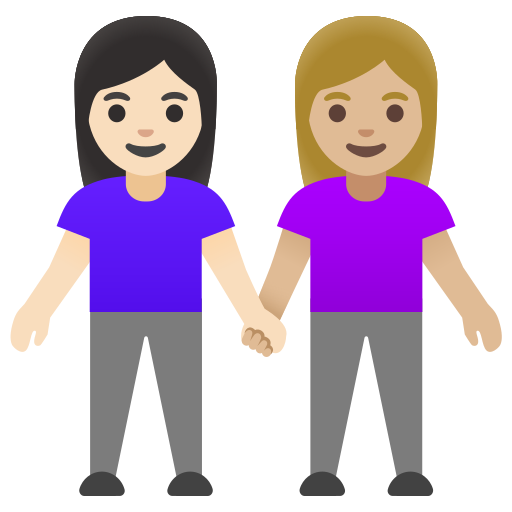
Emoji: 👩🏻‍🤝‍👩🏼